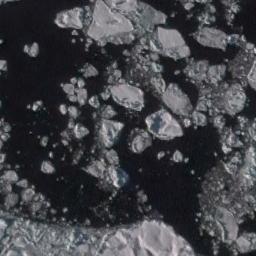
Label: sea_ice